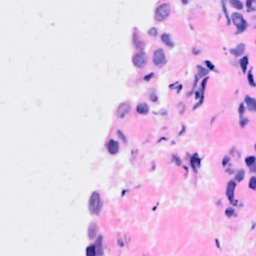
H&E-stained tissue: Breast